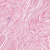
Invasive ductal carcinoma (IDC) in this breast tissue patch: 0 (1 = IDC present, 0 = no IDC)